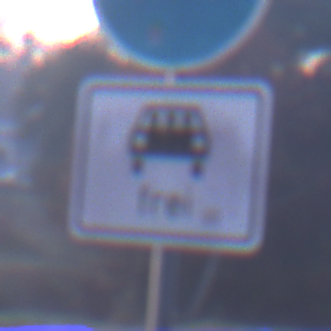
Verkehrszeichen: MehrfachbesetzePersonenkraftwagenFrei
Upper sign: Busssonderstreifen
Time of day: SunriseSunset
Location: Outdoor (Nature)
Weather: Clear
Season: NotSpecified
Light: Natural